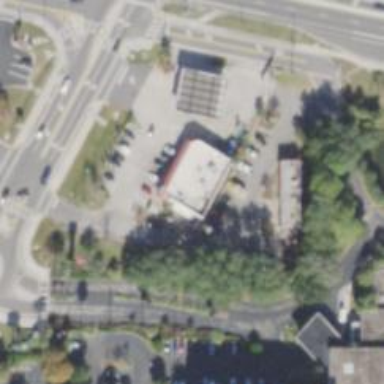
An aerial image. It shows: Convenience shop.